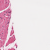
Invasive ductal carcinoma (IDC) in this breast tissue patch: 0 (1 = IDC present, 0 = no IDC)